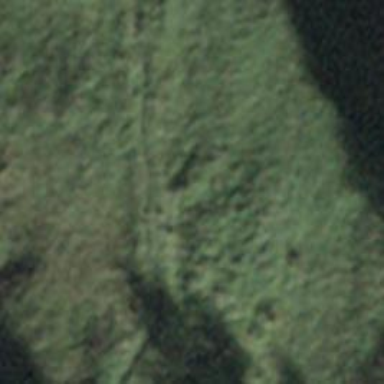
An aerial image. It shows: Path covered in grass.